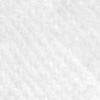
Label: no_change